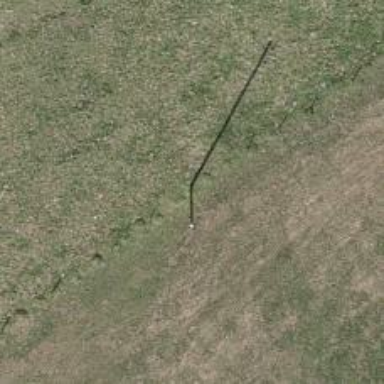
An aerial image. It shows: Power pole.